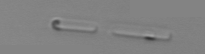
Label: Skeletonema